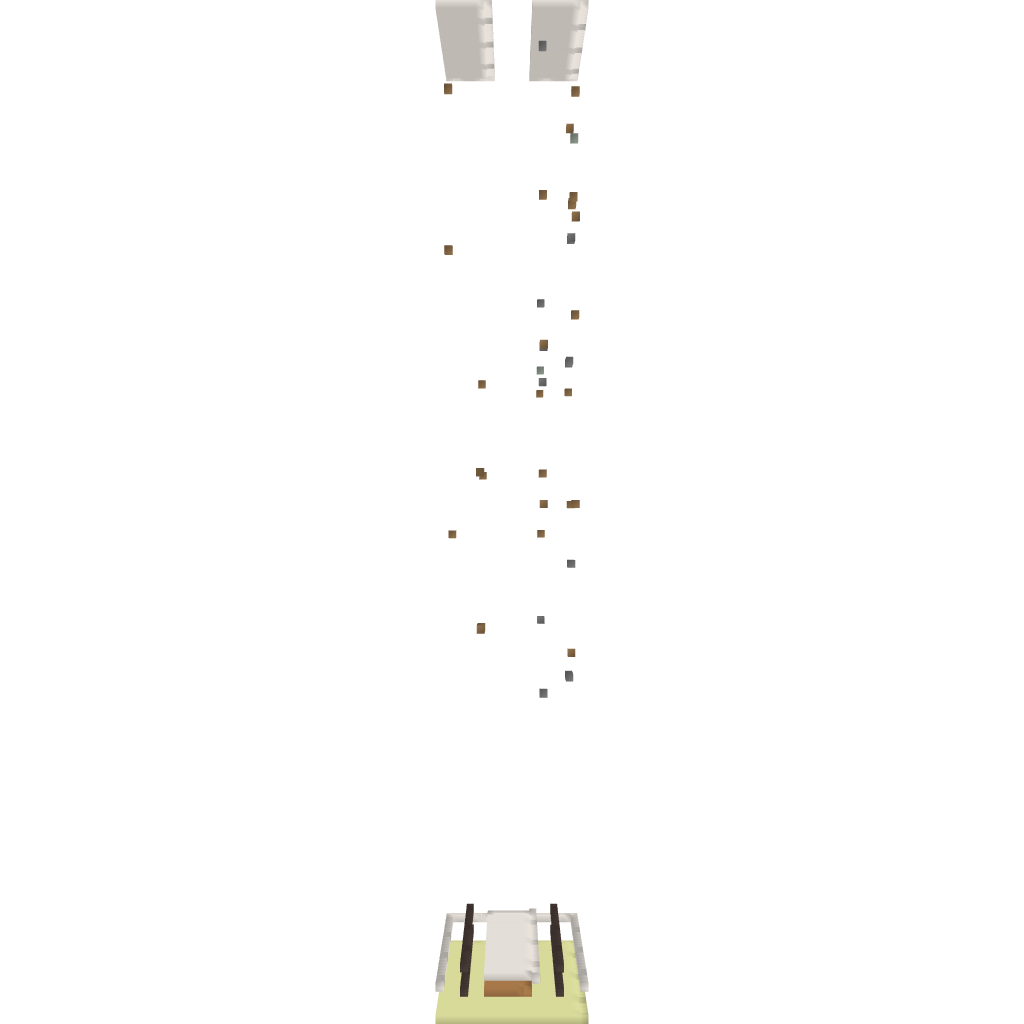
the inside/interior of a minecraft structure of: CraftPimp ENDERMAN GRINDER !!!